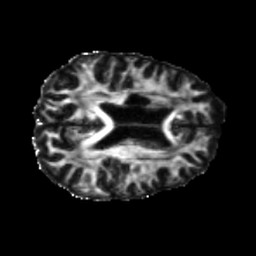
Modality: FA
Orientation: axial
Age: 53
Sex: male
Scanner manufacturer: siemens
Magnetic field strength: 3 T
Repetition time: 5.25 s
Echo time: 0.08 s